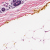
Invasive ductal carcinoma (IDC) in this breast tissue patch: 0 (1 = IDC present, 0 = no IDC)